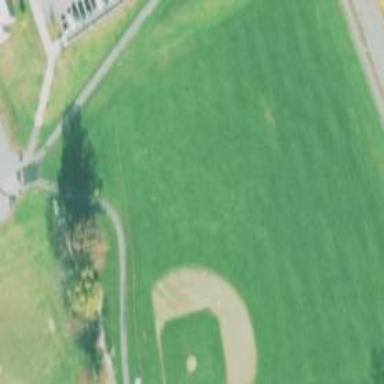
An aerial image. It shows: Baseball pitch for leisure land.